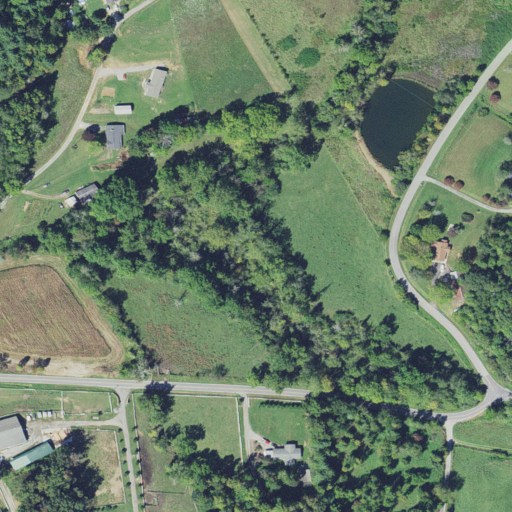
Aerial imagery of valley in North Carolina named Burrell Hollow containing pasture, deciduous forest, open development, low intensity development, and mixed forest